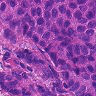
Metastatic tissue present: yes